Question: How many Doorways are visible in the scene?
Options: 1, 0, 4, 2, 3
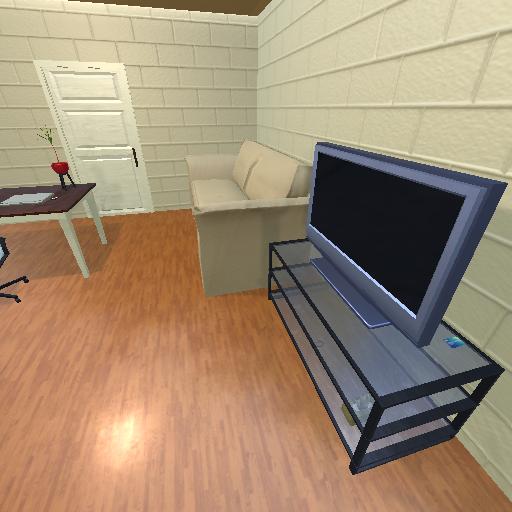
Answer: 1